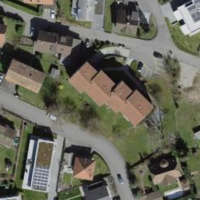
EUNIS habitat code: 54
Species observed at this site:
Cardamine pratensis